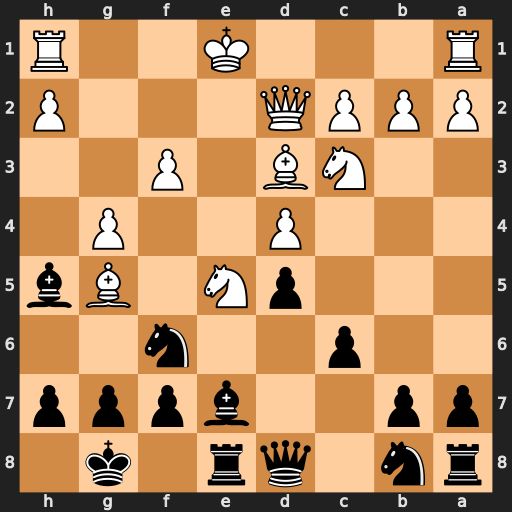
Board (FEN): rn1qr1k1/pp2bppp/2p2n2/3pN1Bb/3P2P1/2NB1P2/PPPQ3P/R3K2R
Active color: b
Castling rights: KQ
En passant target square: -
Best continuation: Nxg4 Bxe7 Nxe5 Bxd8 Nxf3+ Kd1 Nxd2+ Kxd2 Rxd8